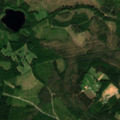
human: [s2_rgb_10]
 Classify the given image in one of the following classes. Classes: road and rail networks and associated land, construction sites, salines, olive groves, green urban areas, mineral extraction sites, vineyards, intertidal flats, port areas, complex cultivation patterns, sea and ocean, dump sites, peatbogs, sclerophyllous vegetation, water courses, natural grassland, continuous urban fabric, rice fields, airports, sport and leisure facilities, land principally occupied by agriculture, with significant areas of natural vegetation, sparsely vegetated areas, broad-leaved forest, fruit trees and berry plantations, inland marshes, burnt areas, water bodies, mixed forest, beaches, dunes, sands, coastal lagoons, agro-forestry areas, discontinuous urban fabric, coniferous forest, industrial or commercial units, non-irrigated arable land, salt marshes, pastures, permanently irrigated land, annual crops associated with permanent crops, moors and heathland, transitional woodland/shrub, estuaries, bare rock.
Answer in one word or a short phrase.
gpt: coniferous forest, mixed forest, transitional woodland/shrub